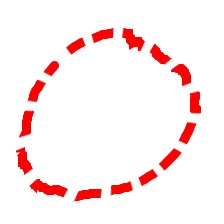
Shape: circle